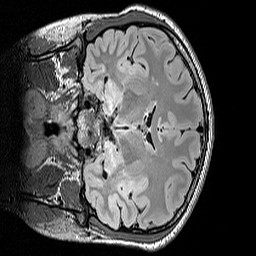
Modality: FLAIR
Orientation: coronal
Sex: male
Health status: ill
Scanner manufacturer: siemens
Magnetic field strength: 3 T
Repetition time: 5 s
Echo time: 0.388 s